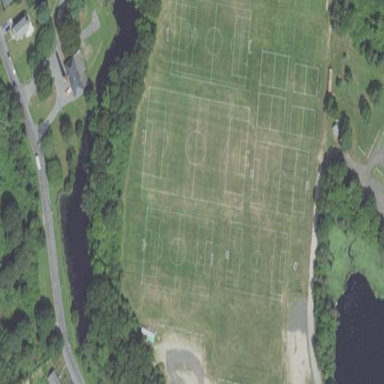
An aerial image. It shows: Soccer pitch for leisureland activities.